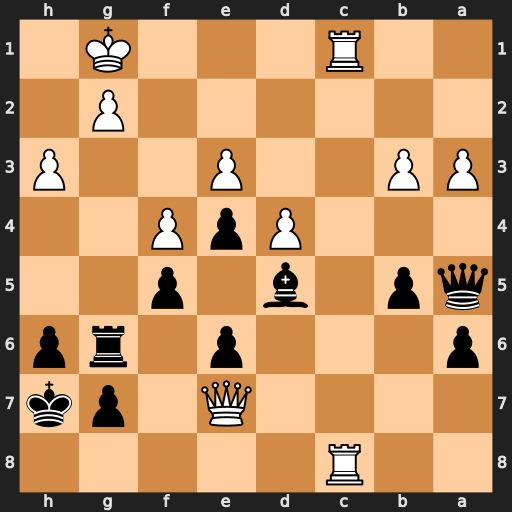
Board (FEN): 2R5/4Q1pk/p3p1rp/qp1b1p2/3PpP2/PP2P2P/6P1/2R3K1
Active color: b
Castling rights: -
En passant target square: -
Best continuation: Qd2 R1c2 Rxg2+ Kh1 Rh2+